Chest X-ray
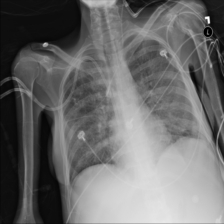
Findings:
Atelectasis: negative
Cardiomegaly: negative
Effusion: negative
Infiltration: positive
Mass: negative
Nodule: negative
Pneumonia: positive
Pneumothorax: negative
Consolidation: negative
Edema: positive
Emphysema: negative
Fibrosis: negative
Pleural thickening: negative
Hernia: negative